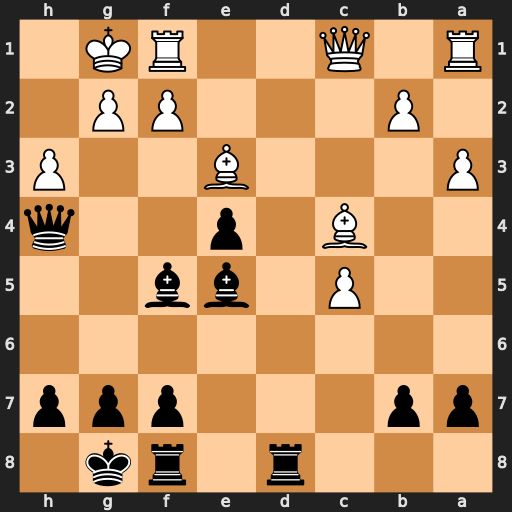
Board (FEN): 3r1rk1/pp3ppp/8/2P1bb2/2B1p2q/P3B2P/1P3PP1/R1Q2RK1
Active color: b
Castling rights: -
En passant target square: -
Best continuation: Bxh3 gxh3 Qxh3